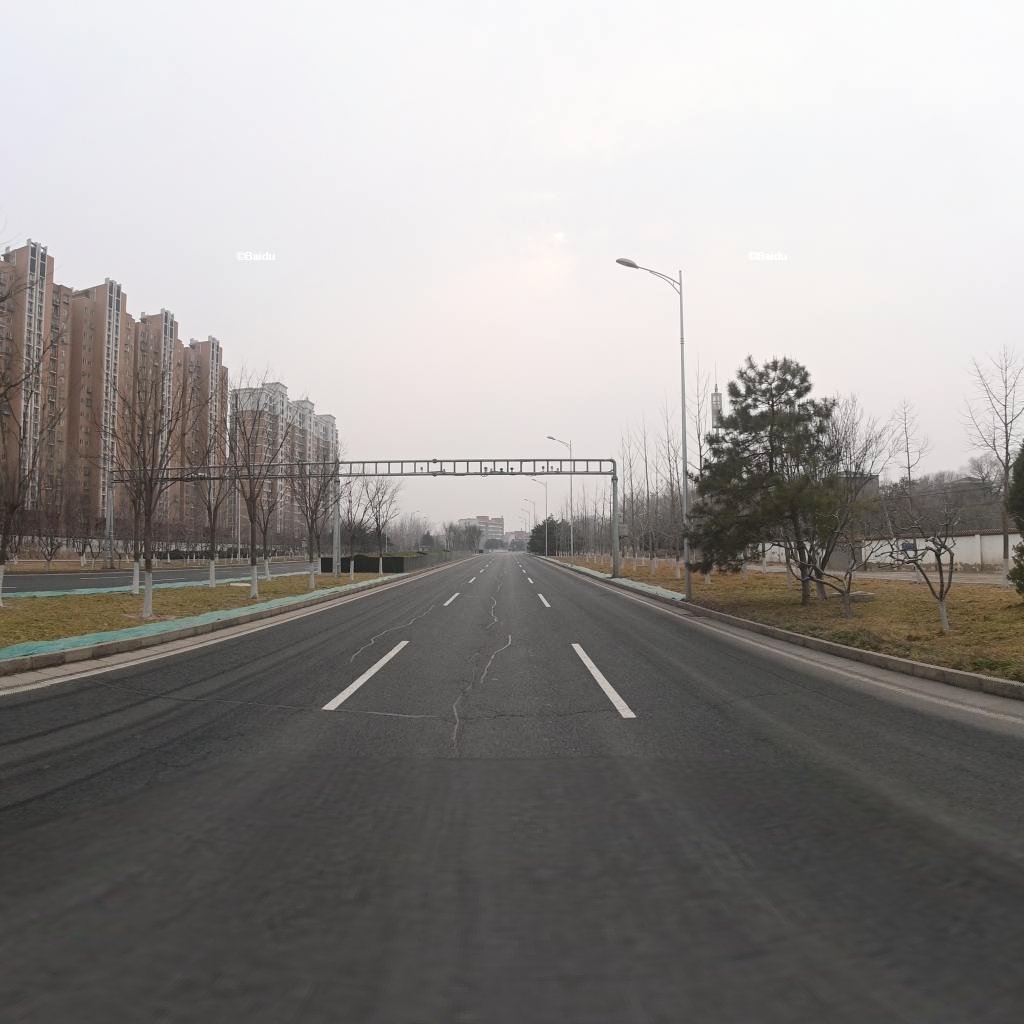
Region: Haidian
Road damage annotations: longitudinal patch, longitudinal patch, transverse patch, transverse crack, longitudinal patch, longitudinal patch